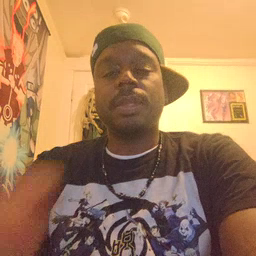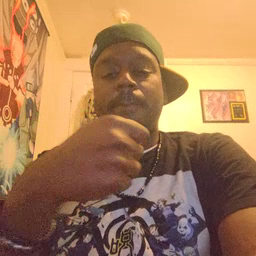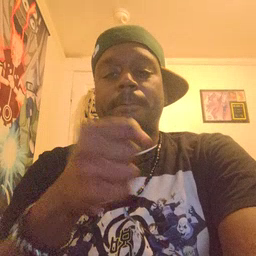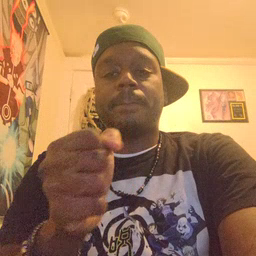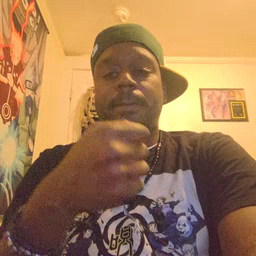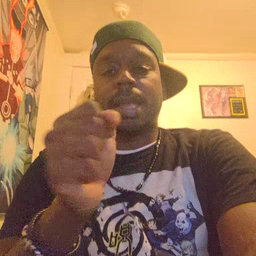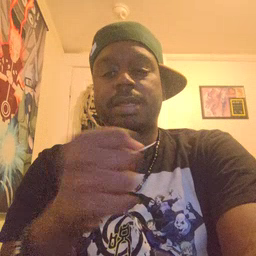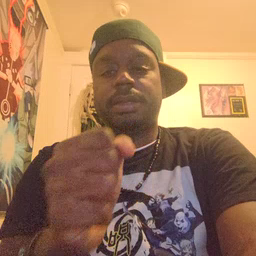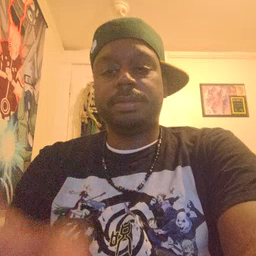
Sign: make